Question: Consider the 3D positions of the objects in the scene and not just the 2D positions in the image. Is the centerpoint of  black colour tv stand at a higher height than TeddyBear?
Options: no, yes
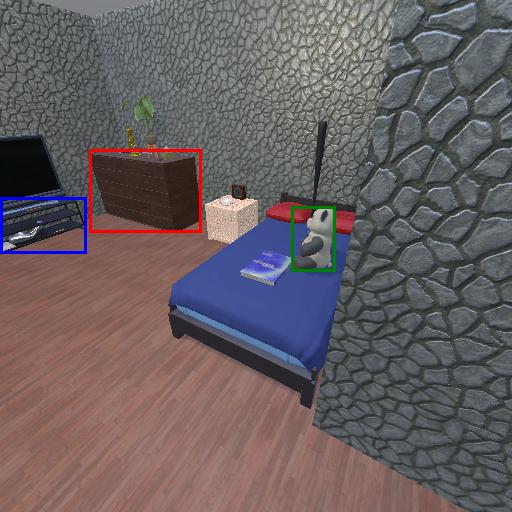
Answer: no